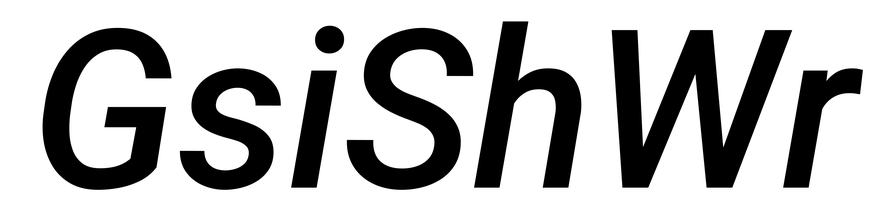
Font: Roboto-Italic_Medium_Italic